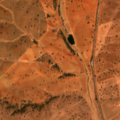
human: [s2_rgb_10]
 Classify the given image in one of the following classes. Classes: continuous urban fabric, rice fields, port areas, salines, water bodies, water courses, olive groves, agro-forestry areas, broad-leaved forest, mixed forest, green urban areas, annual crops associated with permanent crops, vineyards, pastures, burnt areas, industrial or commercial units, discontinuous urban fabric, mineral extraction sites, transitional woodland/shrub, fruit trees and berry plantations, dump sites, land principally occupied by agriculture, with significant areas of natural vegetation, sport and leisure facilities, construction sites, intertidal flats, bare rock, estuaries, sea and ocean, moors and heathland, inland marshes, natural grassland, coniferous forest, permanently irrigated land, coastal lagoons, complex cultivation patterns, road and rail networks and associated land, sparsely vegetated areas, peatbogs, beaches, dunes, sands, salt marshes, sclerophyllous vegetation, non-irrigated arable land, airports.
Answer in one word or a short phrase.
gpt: non-irrigated arable land, olive groves, agro-forestry areas